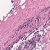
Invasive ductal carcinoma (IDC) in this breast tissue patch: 0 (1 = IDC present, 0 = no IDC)